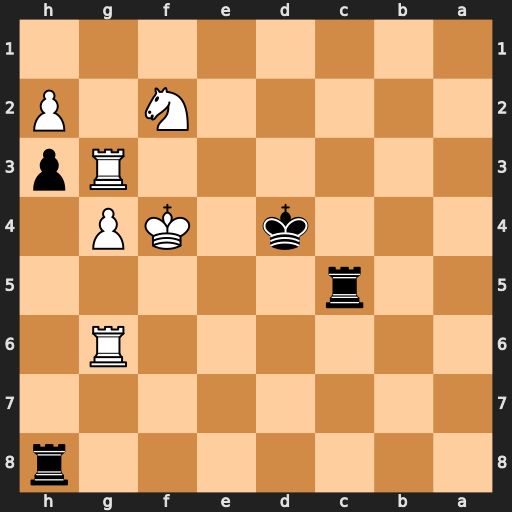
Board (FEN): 7r/8/6R1/2r5/3k1KP1/6Rp/5N1P/8
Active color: b
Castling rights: -
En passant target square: -
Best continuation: Rf8+ Rf6 Rxf6#